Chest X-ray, PA view. Patient: 24 years old, sex F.
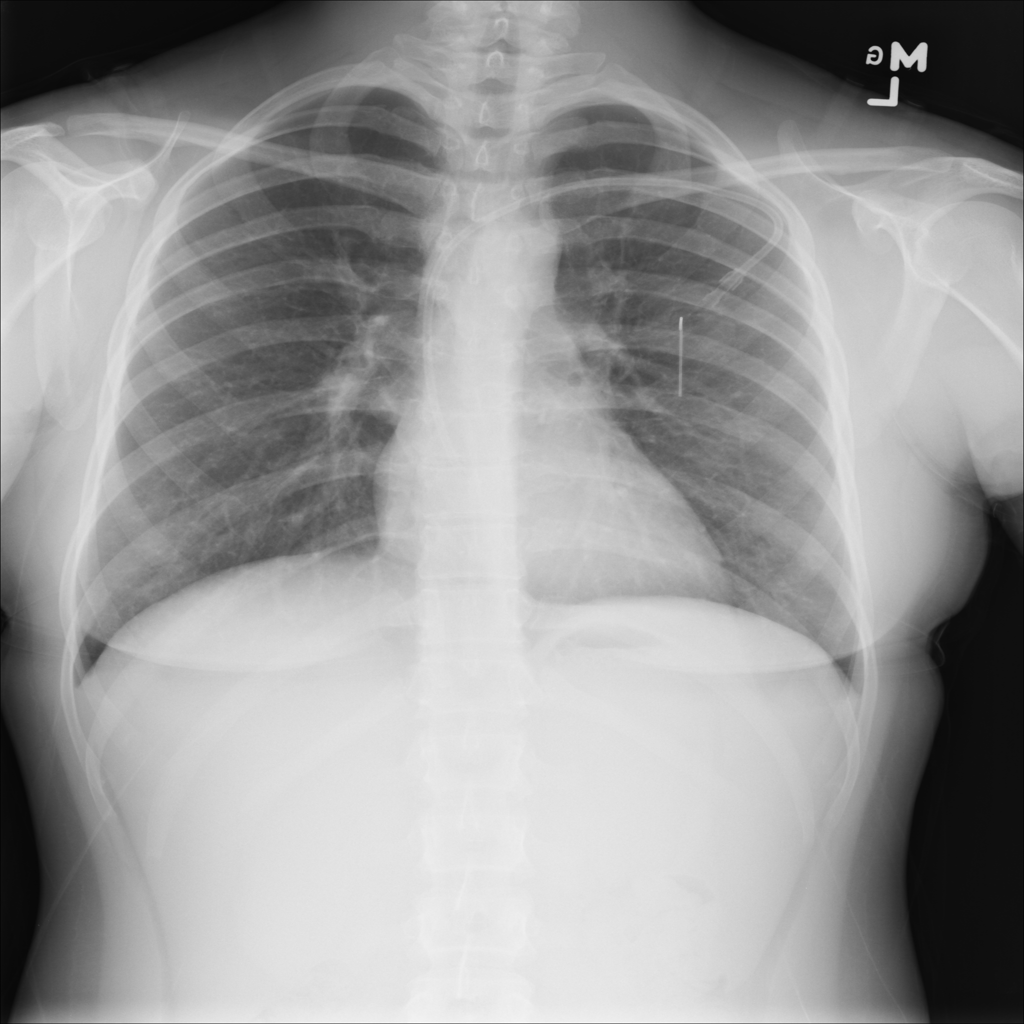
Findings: No Finding